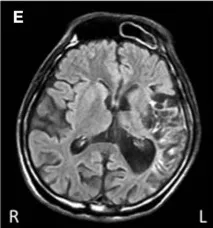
(D-F) MRI 2 years after onset. (D, E) Brain MRI of diffusion-weighted imaging (DWI) and FLAIR exhibited a low intensity area in the left fronto-temporal region.
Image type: radiology (mri)